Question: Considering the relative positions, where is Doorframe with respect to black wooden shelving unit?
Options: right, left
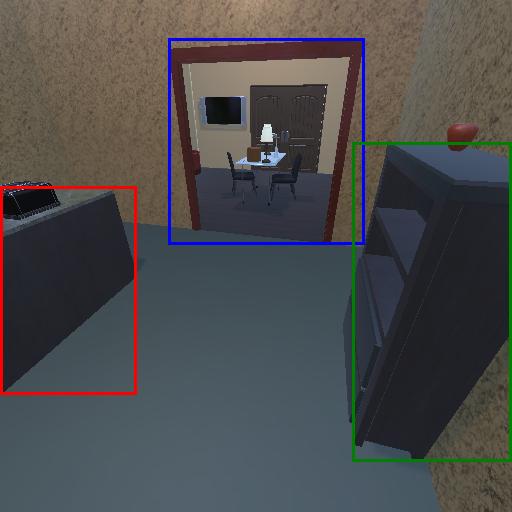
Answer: right